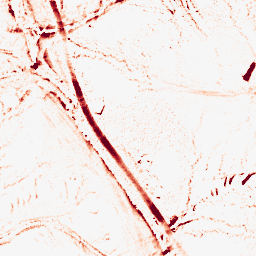
Category: morphological
Decomposition family: morphological
Decomposition parameters: operation: opening
size: 5
Upsampling method: bicubic
Upsampling parameters: scale: 2
Upsampling scale: 2